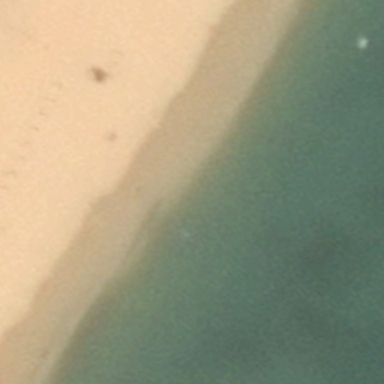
A peaceful green sea .